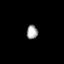
Tissue: prostate
Cell type: Fibroblasts
Senescence score: 0.6893
Nuclear area (px): 152
Mean DAPI intensity: 163.039